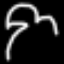
Label: palm tree